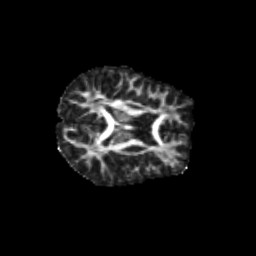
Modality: FA
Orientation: axial
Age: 9
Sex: male
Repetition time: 9.512 s
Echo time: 0.089 s